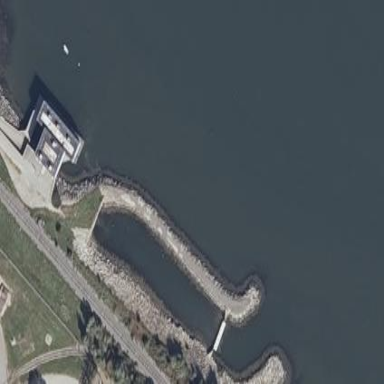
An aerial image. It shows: Breakwater structure.